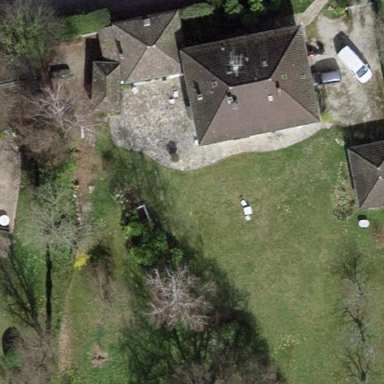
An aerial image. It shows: Garden surrounded by fence.